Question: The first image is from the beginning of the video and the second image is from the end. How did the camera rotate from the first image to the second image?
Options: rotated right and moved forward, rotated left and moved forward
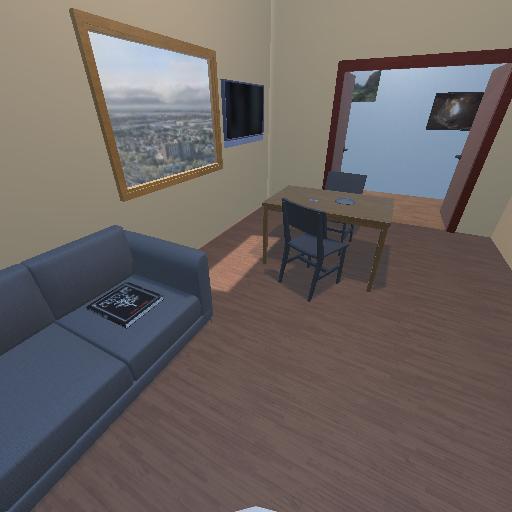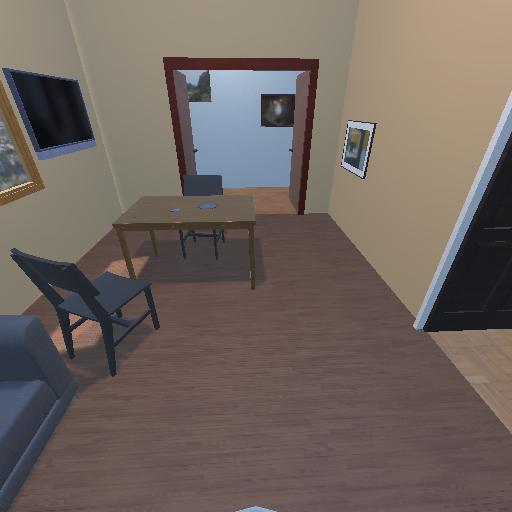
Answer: rotated right and moved forward